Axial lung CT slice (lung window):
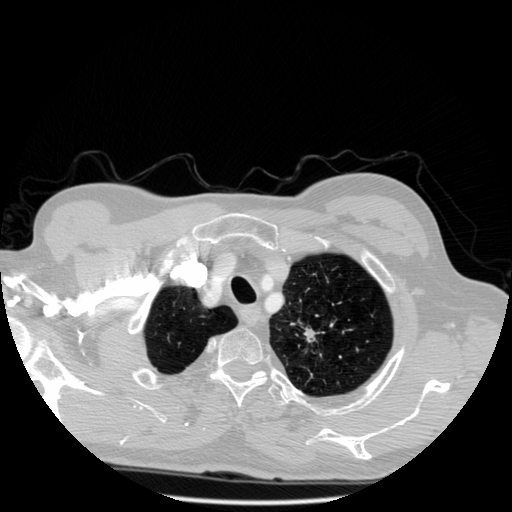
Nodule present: yes
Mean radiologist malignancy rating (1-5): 4.667